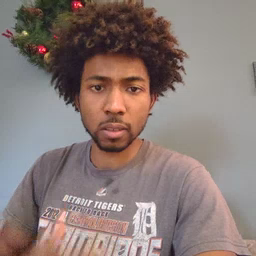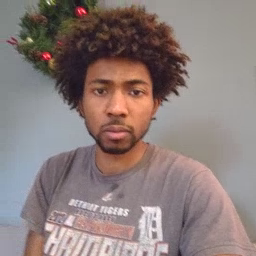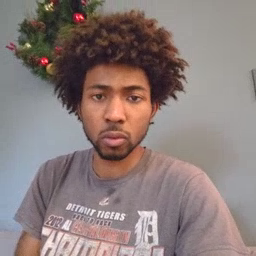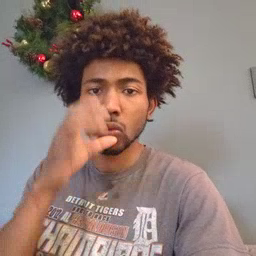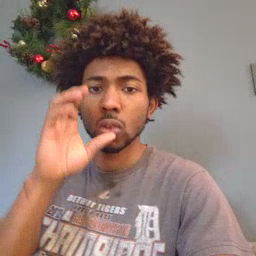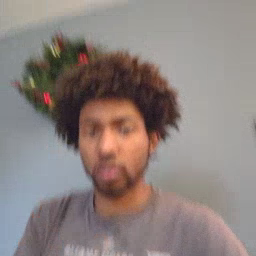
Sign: drink